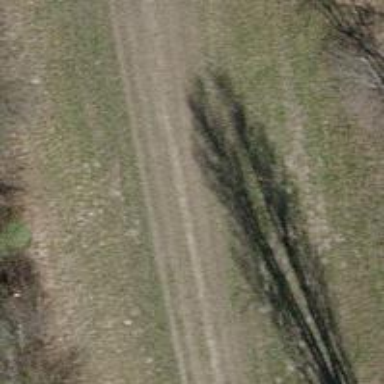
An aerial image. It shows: Dirt track with grade 4 track type.